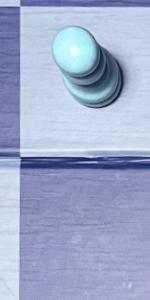
Label: Empty